Field crop: maize
Growth stage: 2
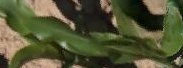
Species: maize